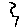
Label: cat